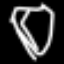
Label: diamond